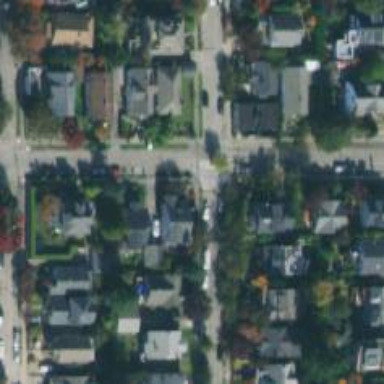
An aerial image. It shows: Residential road with separate sidewalk.